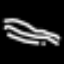
Label: squiggle